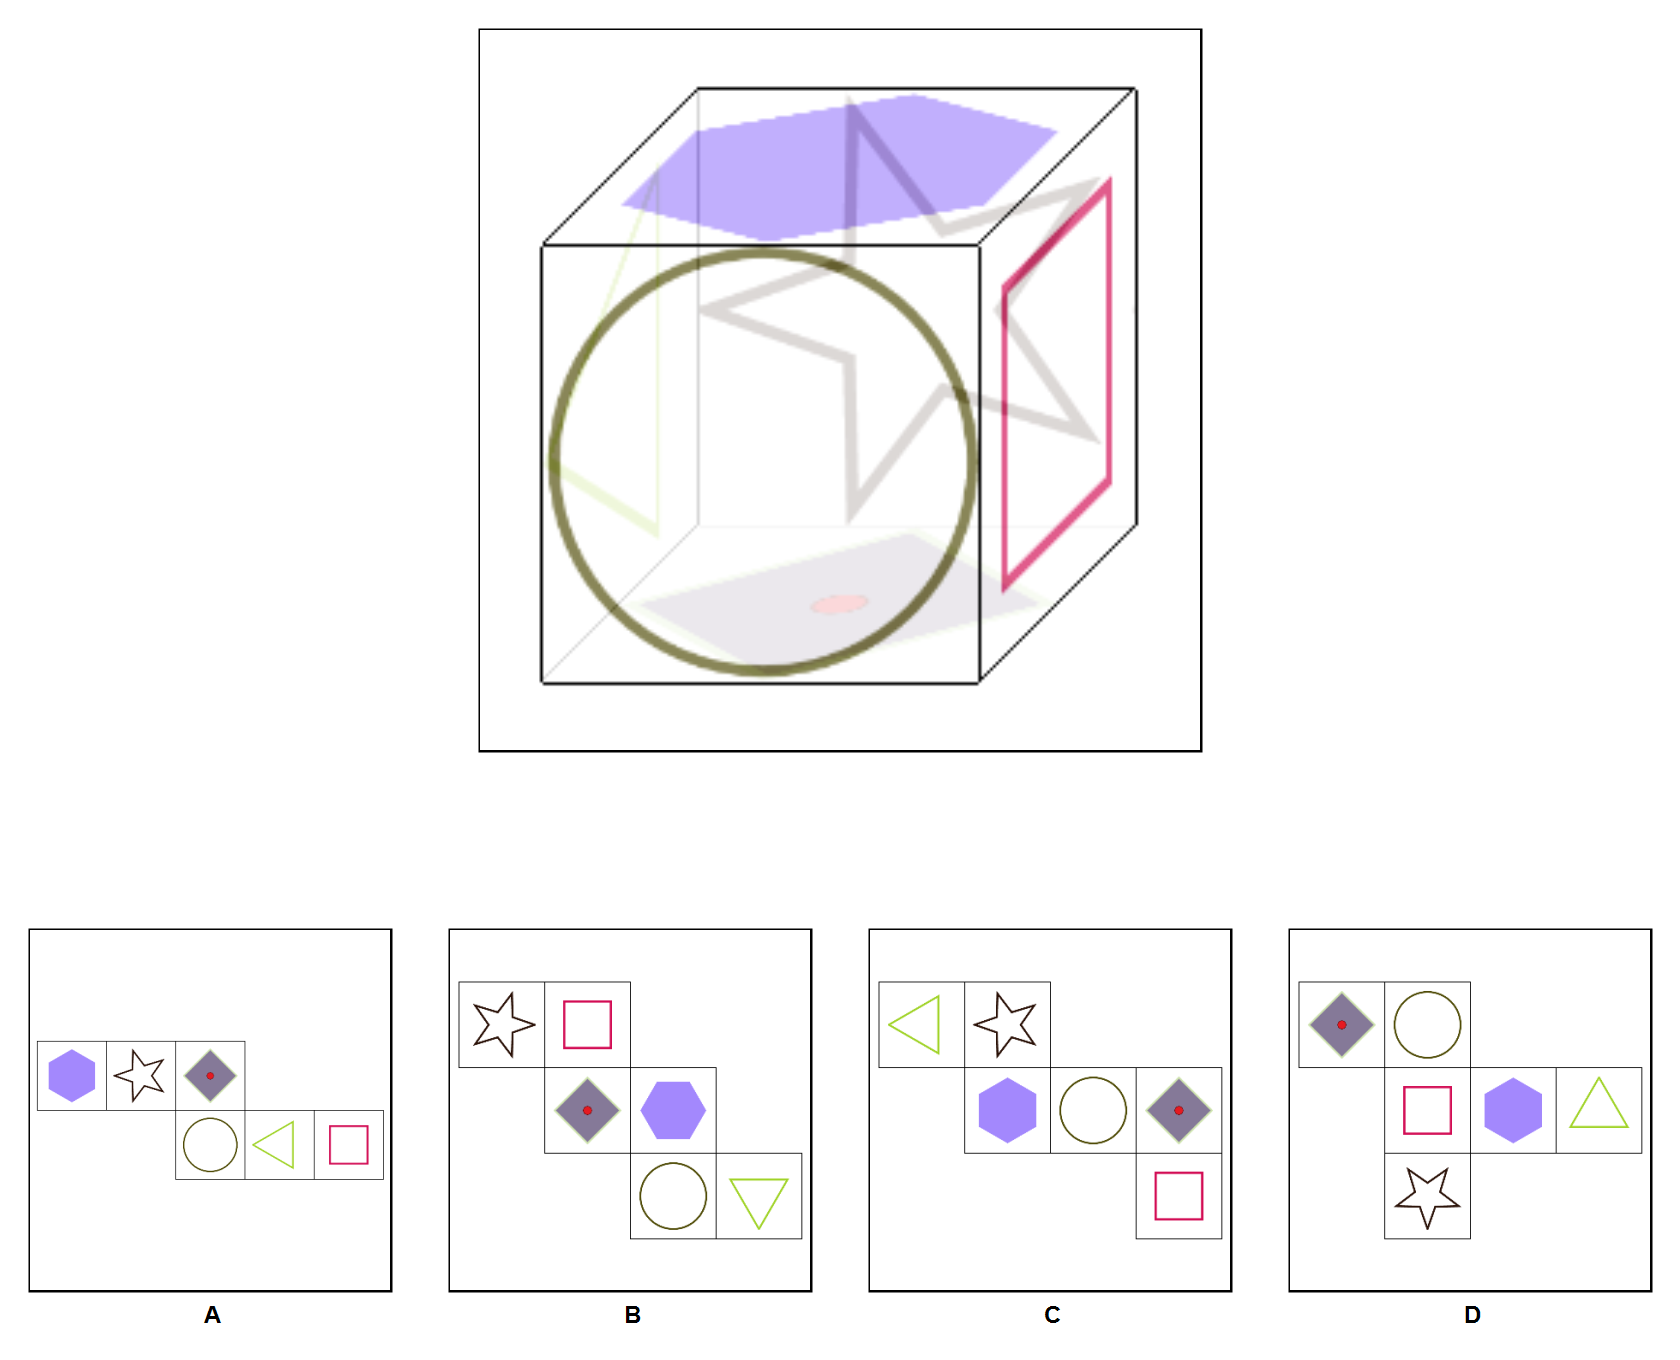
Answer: D